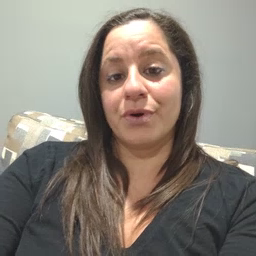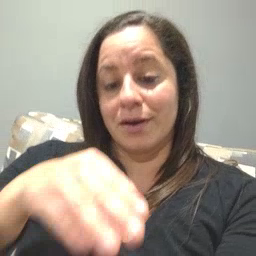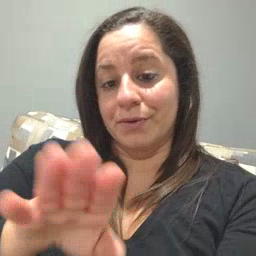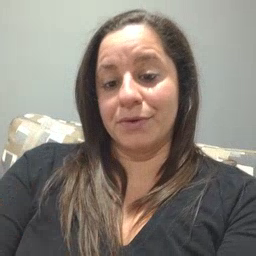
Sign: into